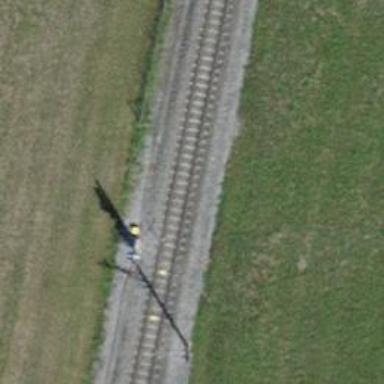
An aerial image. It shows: Railway signal.